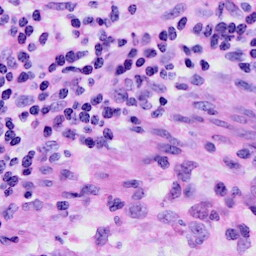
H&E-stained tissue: Cervix